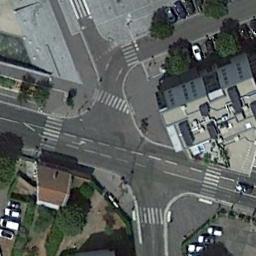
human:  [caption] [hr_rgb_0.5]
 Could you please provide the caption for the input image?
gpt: An intersection with sparse traffic located in a residential area with some trees .

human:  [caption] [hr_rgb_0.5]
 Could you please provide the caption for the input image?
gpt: There is only traffic on the left side of the intersection .

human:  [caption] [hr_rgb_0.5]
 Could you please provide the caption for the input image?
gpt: There are many buildings and many trees around the intersection, And many cars are parked in the open space beside the intersection .

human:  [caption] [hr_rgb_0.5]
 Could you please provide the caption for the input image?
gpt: There are many buildings of different shapes and sizes beside the intersection .

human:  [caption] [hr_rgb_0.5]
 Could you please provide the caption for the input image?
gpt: There are some buildings and trees around the intersection .